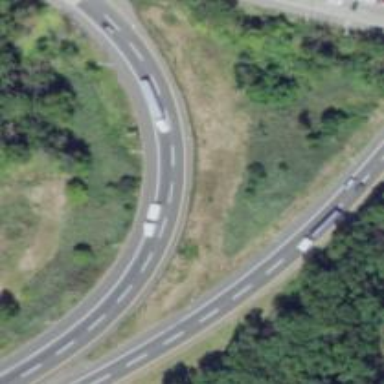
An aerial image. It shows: Asphalt motorway_link at interchange.